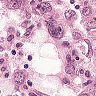
Metastatic tissue present: yes